Interaction volume radius: 10 \u00c5
Interaction volume height: 15 \u00c5
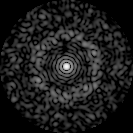
Disorder parameter: 0.8474